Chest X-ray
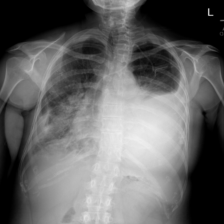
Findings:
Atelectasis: negative
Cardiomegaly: negative
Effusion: positive
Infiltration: negative
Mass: negative
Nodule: negative
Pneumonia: negative
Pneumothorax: negative
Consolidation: positive
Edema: negative
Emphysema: negative
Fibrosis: negative
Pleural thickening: negative
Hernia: negative